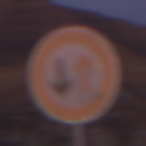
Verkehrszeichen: VorrangDesGegenverkehrs
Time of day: Dawn
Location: Outdoor (Nature)
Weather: PartlyCloudy
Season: NotSpecified
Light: Natural